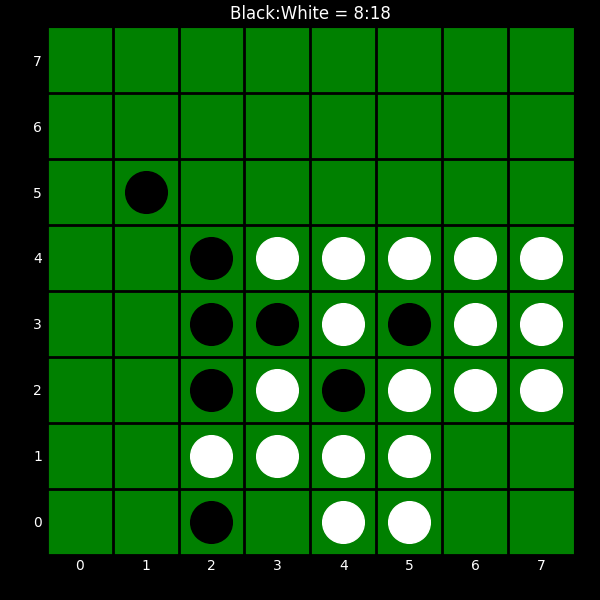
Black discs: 8
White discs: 18